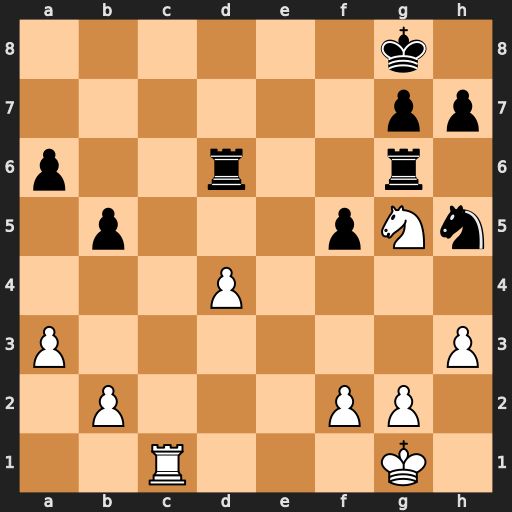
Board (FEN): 6k1/6pp/p2r2r1/1p3pNn/3P4/P6P/1P3PP1/2R3K1
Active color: w
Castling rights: -
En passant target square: -
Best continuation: Rc8+ Rd8 Rxd8#